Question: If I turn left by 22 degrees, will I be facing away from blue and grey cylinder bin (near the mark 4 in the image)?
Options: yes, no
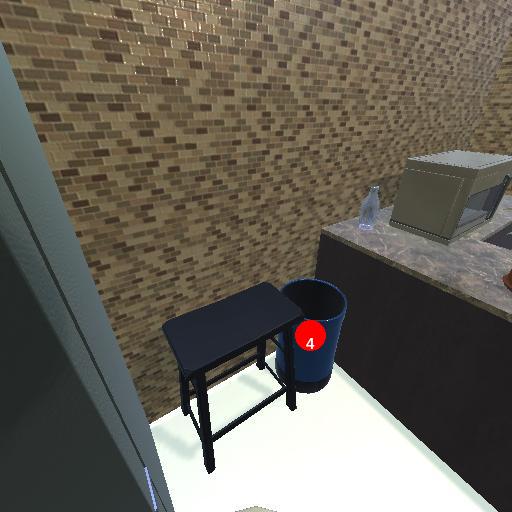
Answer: yes